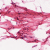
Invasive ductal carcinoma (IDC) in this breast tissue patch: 0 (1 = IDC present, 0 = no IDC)